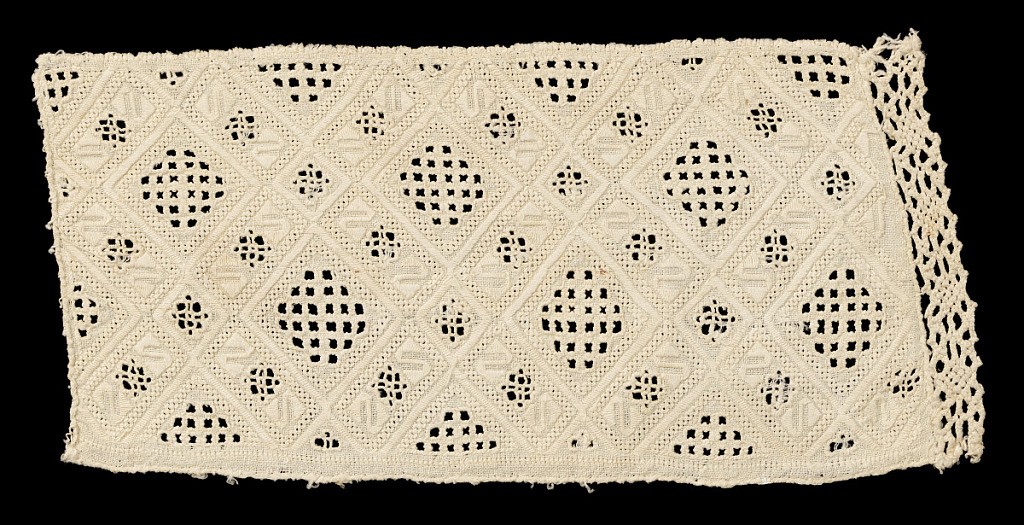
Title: Fragment
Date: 16th–17th century
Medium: linen Technique: plain weave embroidered with withdrawn element work, needlework filling stitches, bobbin lace
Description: Woven linen fragment with withdrawn element work and embroidery showing a diamond lattice design, and bobbin lace on one edge.